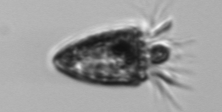
Label: Strombidium_tintinnodes